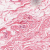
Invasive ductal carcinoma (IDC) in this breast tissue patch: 0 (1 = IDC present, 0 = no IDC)